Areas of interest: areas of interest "Wuhu Peace Hospital"
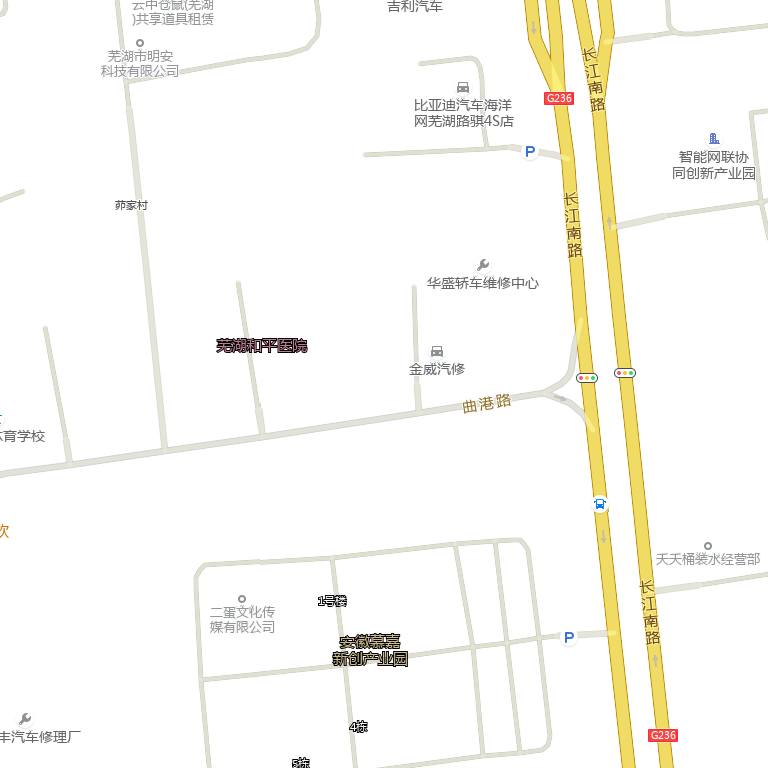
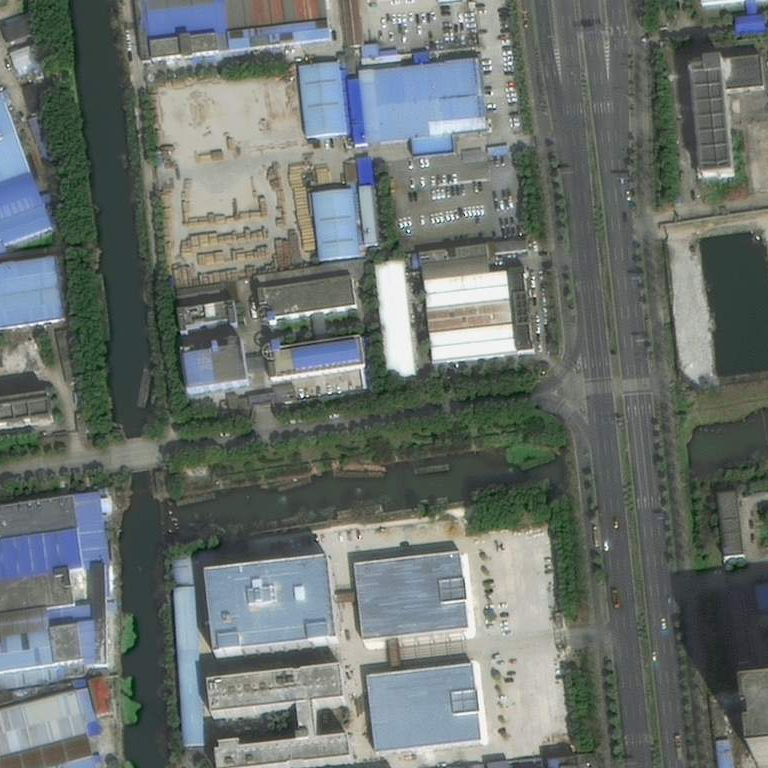